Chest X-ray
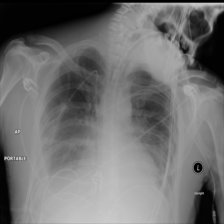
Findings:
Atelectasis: negative
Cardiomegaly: negative
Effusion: positive
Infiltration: negative
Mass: negative
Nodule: negative
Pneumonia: negative
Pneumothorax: negative
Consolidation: negative
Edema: negative
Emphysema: negative
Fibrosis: negative
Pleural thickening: negative
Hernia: negative